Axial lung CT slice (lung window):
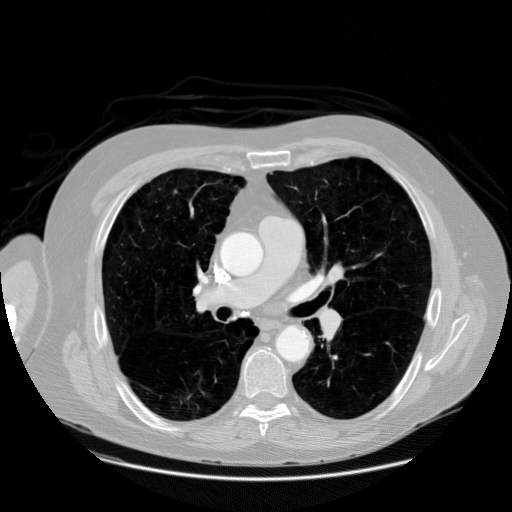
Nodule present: no